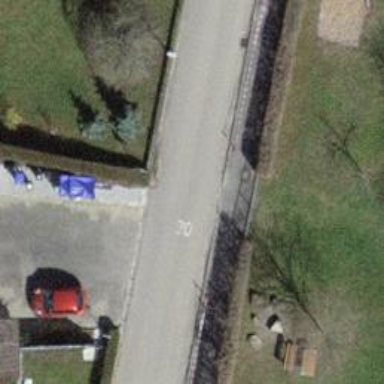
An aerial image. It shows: Driveway made of paving stones.